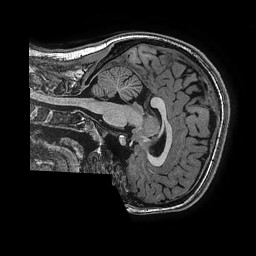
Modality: T1w
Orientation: sagittal
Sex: female
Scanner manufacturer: ge
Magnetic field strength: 3 T
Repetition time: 0.0077 s
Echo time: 0.003436 s